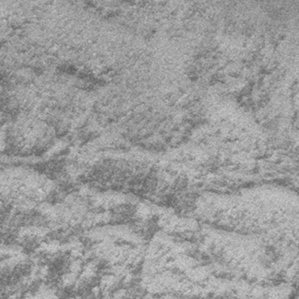
Label: frost